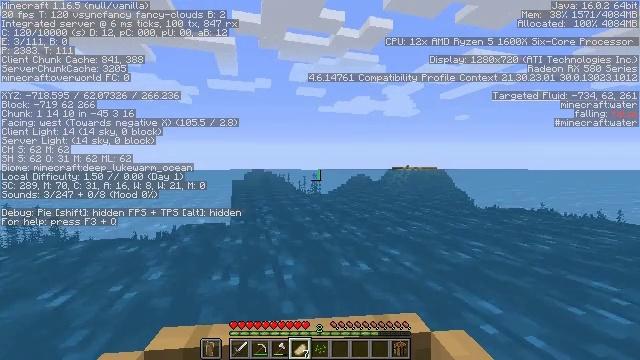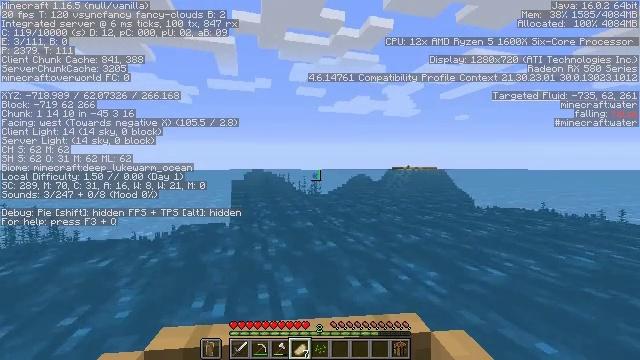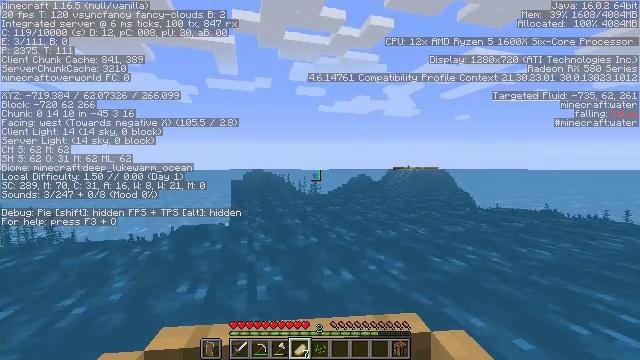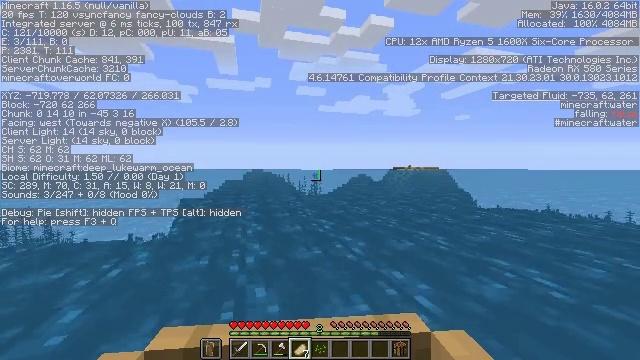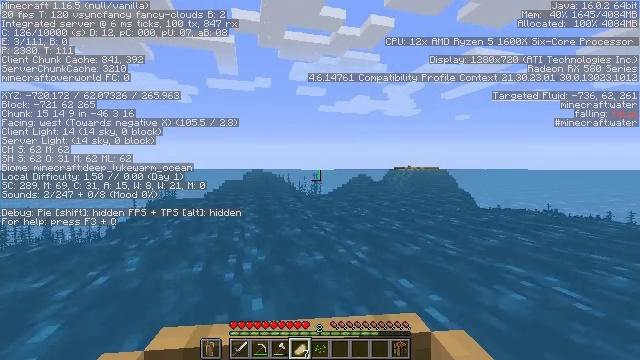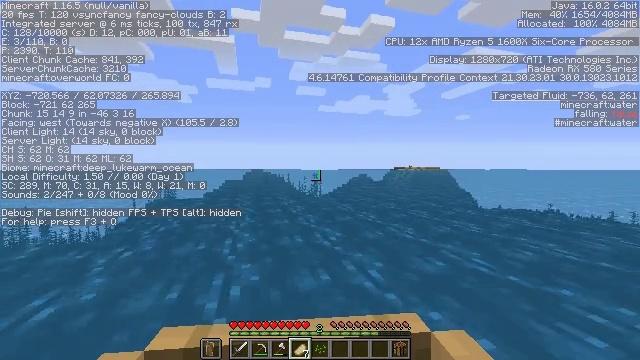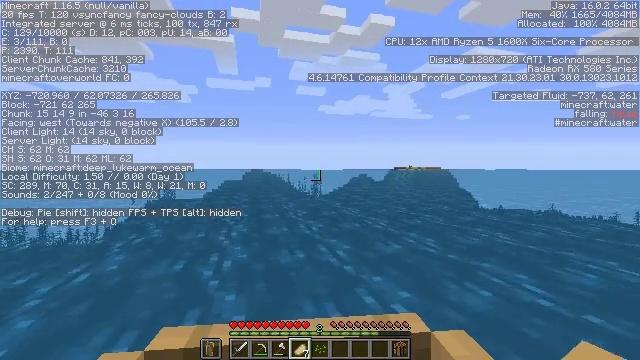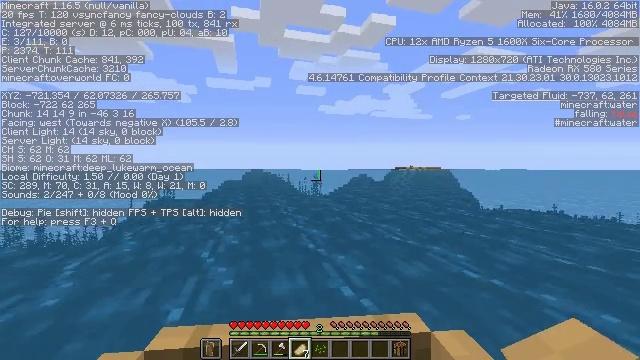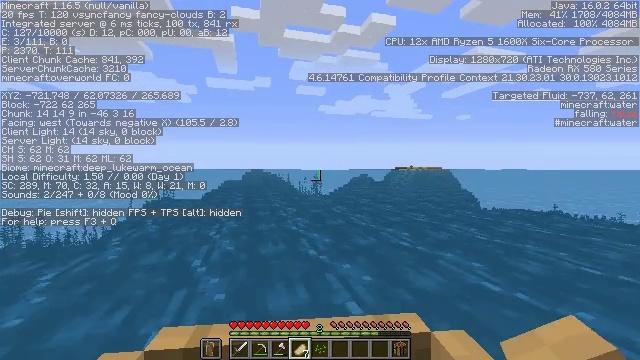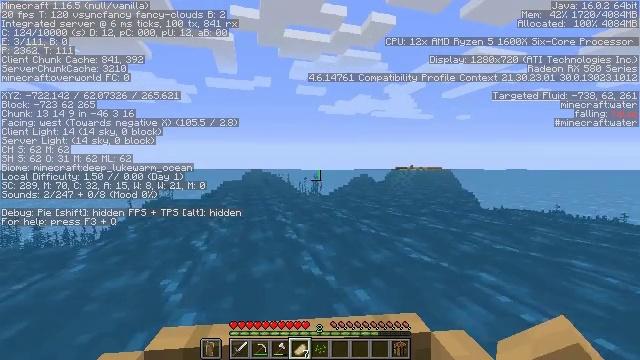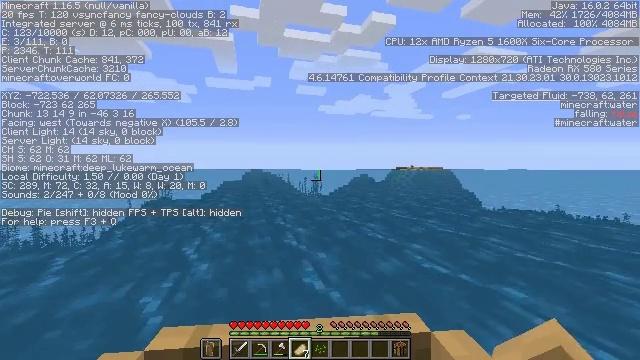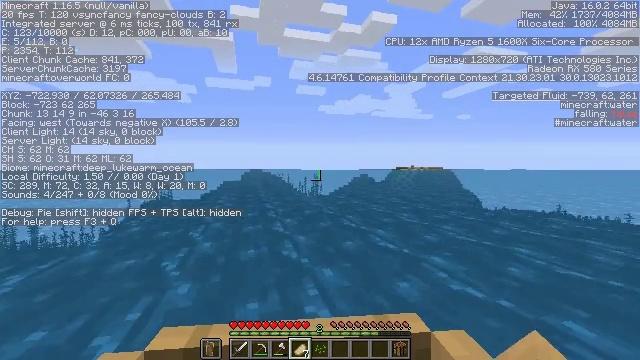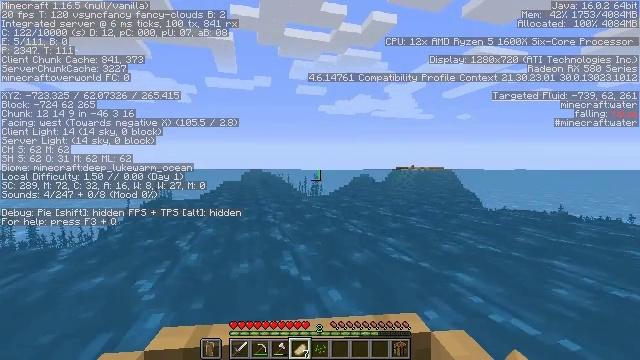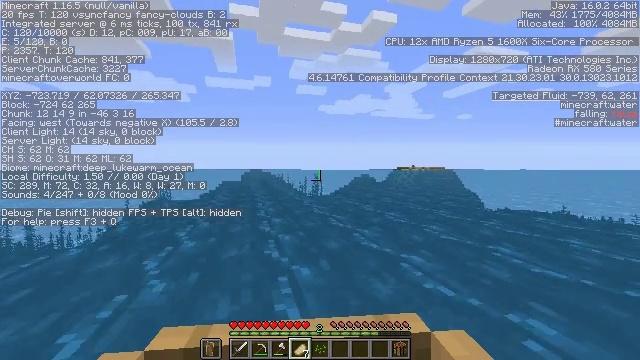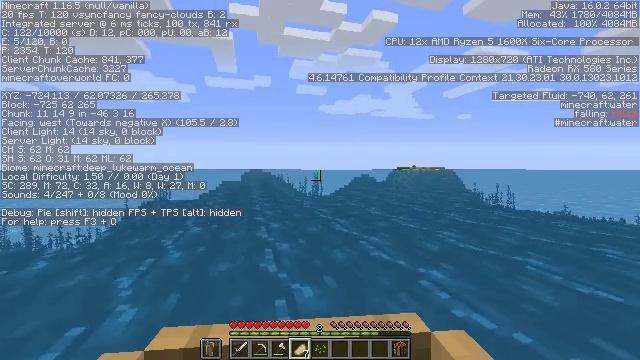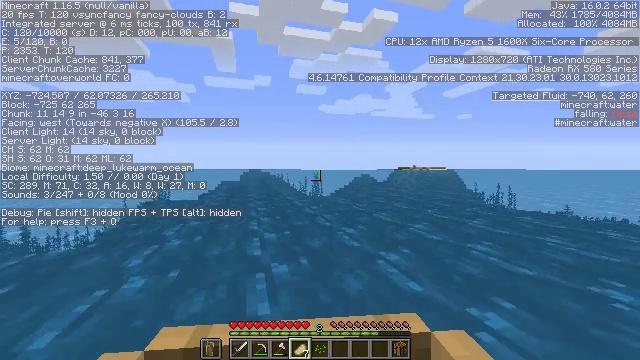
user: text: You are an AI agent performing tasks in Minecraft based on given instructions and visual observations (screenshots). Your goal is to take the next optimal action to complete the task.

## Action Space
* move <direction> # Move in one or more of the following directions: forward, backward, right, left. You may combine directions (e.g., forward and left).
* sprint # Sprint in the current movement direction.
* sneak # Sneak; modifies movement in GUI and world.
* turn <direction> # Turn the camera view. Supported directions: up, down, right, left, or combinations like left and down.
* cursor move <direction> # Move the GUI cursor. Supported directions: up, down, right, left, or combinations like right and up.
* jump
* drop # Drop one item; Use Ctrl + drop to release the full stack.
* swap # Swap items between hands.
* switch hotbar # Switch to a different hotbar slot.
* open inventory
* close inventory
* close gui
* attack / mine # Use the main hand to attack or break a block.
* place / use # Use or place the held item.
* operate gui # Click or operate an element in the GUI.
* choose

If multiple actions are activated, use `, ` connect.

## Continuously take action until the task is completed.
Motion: motion action
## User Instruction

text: Attack the bookshelf to recycle it.
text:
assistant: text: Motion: move forward
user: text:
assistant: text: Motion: move forward
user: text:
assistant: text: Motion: move forward
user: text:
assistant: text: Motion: move forward
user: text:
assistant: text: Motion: move forward
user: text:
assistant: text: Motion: move forward
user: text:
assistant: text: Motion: move forward
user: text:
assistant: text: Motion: move forward
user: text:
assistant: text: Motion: move forward
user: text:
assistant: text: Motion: move forward
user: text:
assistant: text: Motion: move forward
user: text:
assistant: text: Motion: move forward
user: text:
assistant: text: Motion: move forward
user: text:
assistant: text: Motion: move forward
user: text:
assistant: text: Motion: move forward
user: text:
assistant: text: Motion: move forward
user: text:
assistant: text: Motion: move forward
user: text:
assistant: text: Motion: move forward
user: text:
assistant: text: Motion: move forward
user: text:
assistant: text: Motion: move forward
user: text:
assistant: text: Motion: move forward
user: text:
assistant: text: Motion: move forward
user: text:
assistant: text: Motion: move forward
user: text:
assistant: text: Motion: move forward
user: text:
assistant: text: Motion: move forward
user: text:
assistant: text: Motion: move forward
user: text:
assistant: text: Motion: move forward
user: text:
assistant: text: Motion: move forward
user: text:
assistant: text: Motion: move forward
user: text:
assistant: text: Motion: move forward